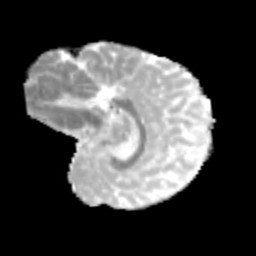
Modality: MD
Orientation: sagittal
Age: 11
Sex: male
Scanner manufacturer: siemens
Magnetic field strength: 3 T
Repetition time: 3.8 s
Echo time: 0.07 s